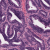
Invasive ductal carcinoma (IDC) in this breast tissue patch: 0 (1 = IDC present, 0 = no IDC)